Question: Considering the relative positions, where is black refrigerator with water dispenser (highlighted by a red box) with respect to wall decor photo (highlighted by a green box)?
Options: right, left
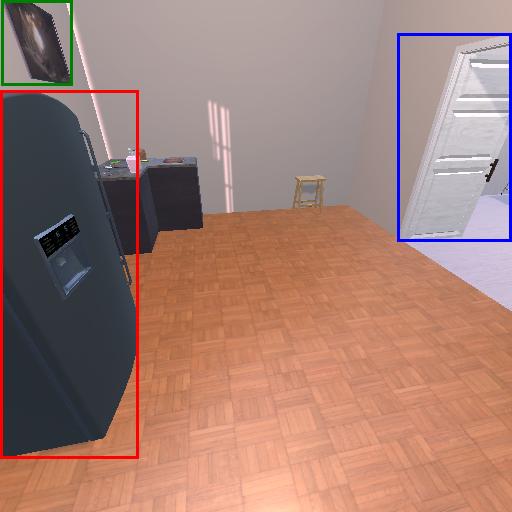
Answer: right